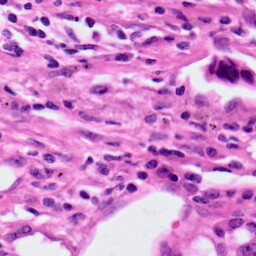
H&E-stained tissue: Lung